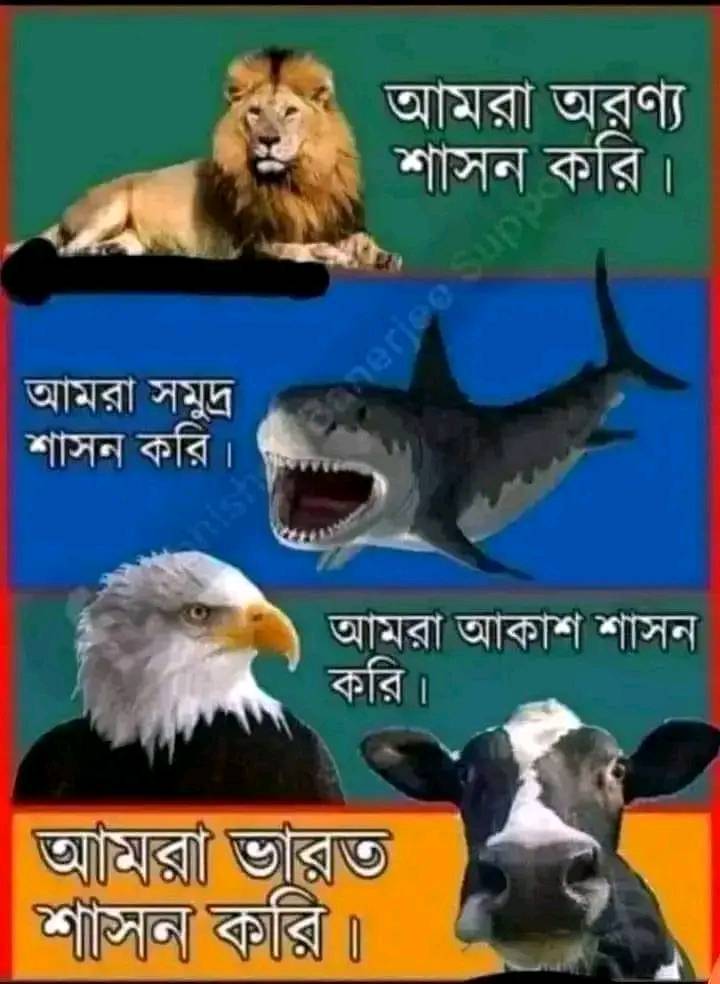
Text: আমরা অরণ্য শাসন করি আমরা সমুদ্র শাসন করি আমরা আকাশ শাসন করি আমবা ভারত শাসন করি
Label: Hate
Hate category: Political
Targeted group: Organization